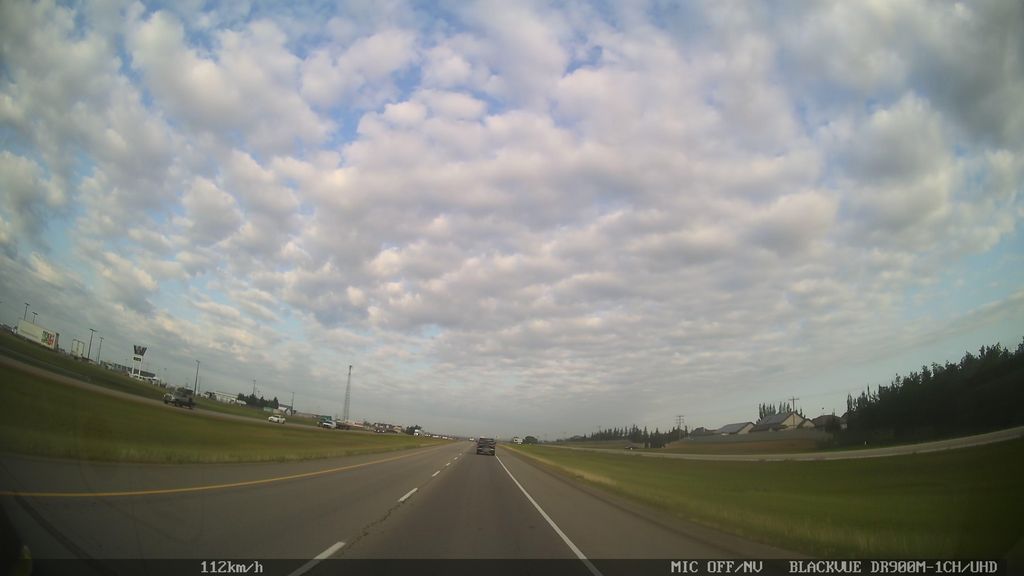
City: edmonton